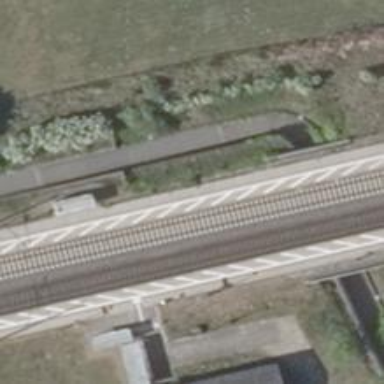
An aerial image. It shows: Railway track with contact line for electrification.